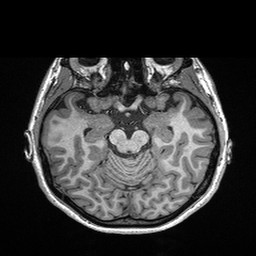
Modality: T1w
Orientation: coronal
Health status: healthy
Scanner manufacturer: siemens
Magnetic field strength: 3 T
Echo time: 0.00298 s